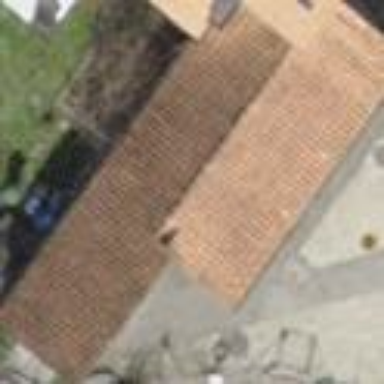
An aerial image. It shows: View of roof of building.